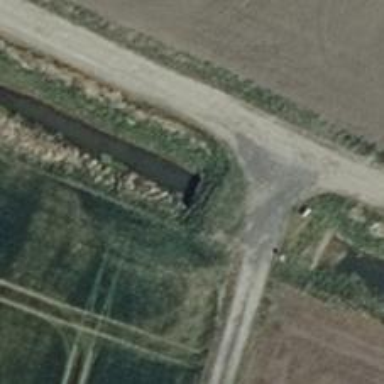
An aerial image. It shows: Culvert tunnel.